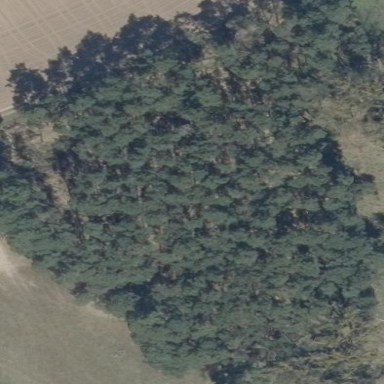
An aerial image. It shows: Forest area.